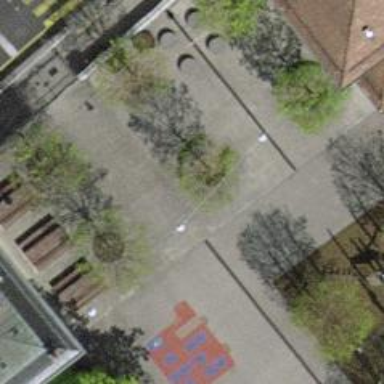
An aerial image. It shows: Playground area for leisure land.